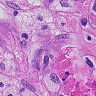
Metastatic tissue present: yes